Field crop: tomato
Growth stage: 1
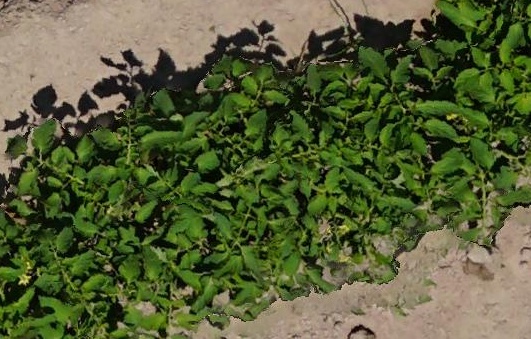
Species: tomato